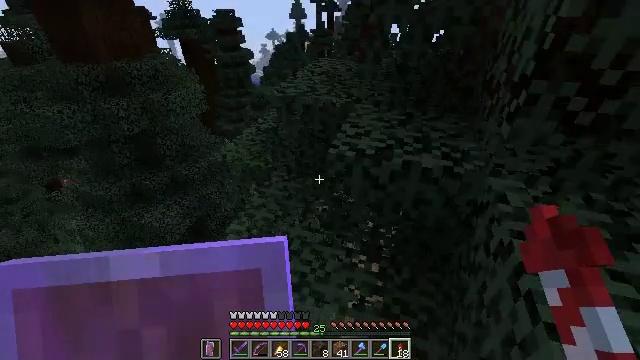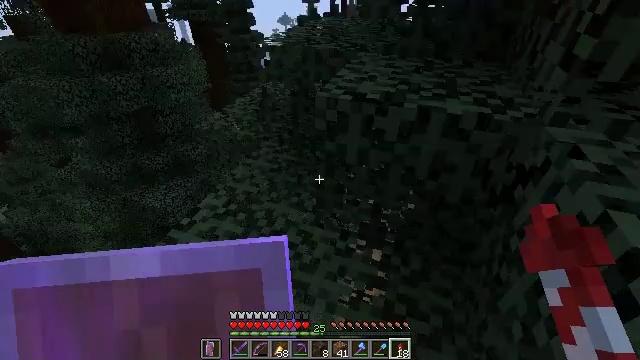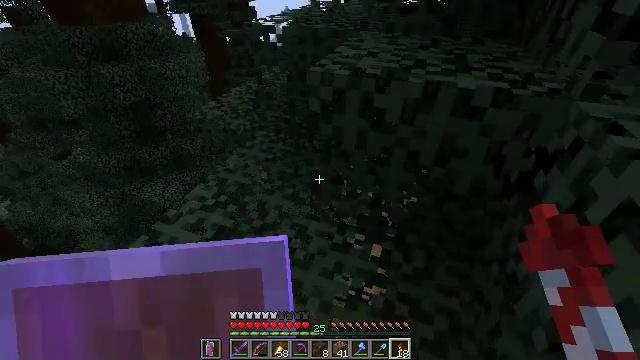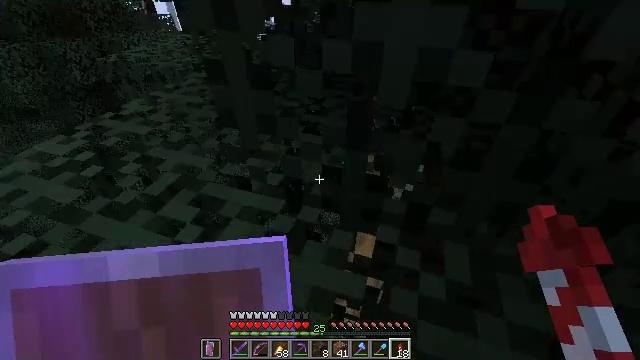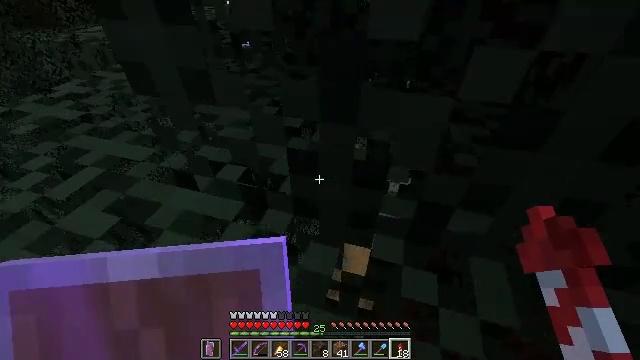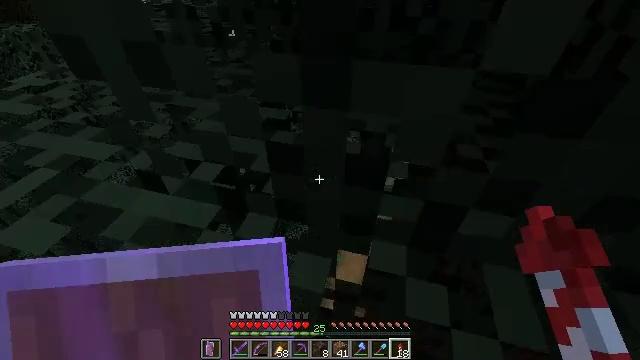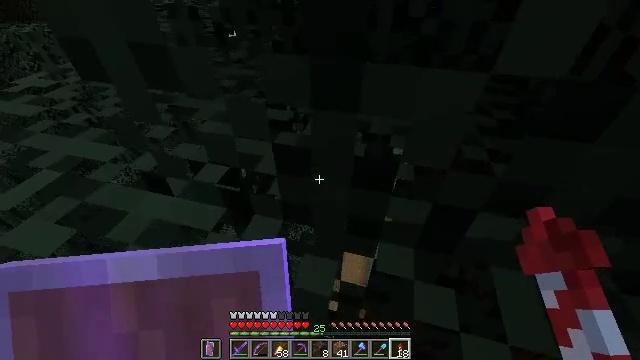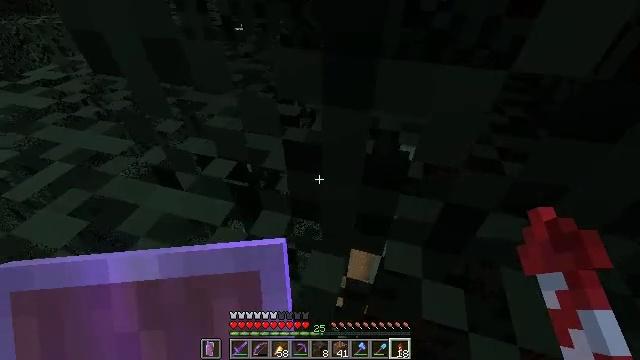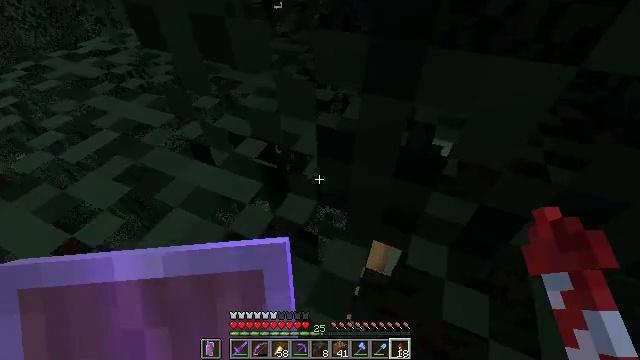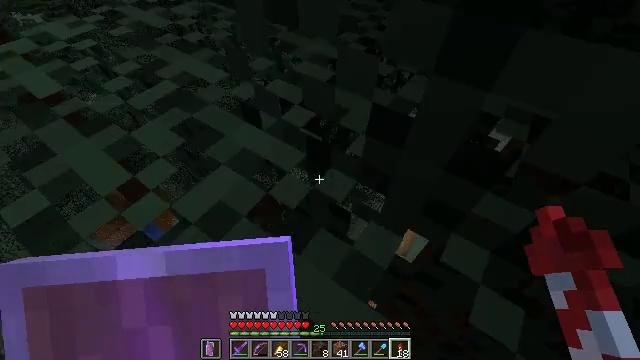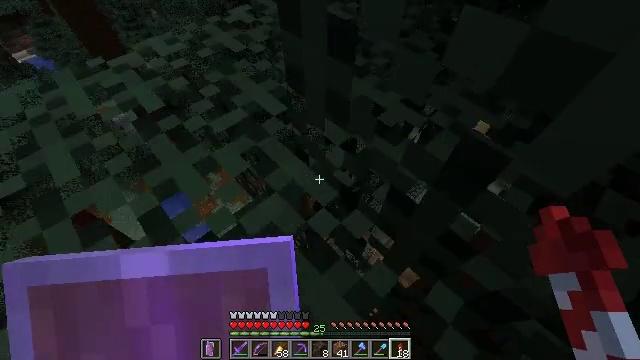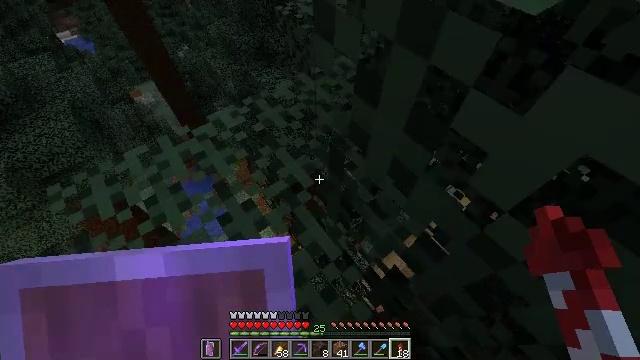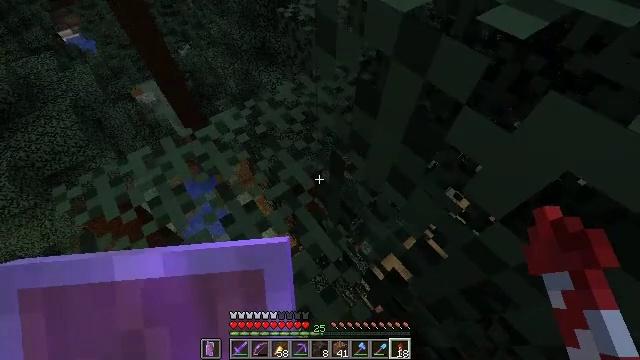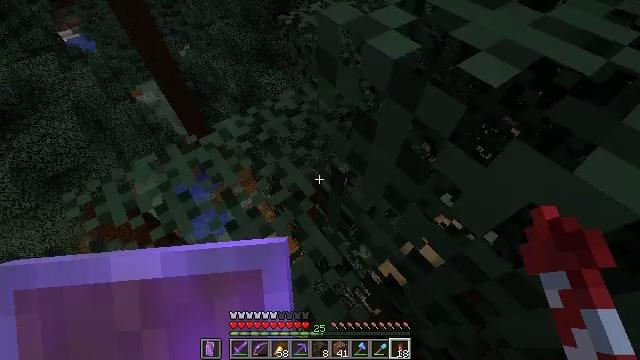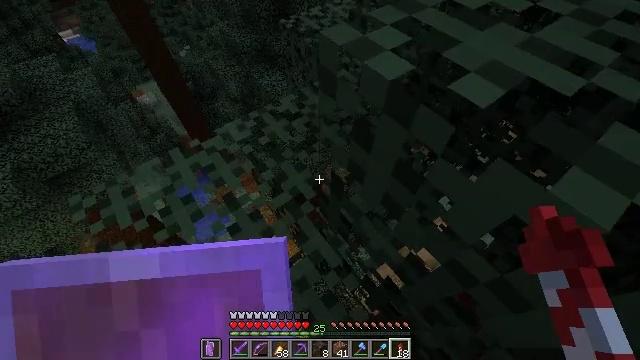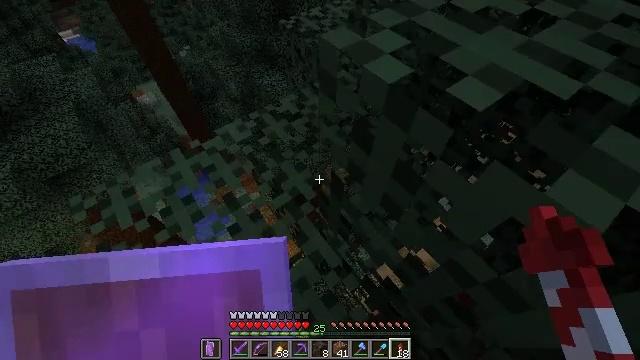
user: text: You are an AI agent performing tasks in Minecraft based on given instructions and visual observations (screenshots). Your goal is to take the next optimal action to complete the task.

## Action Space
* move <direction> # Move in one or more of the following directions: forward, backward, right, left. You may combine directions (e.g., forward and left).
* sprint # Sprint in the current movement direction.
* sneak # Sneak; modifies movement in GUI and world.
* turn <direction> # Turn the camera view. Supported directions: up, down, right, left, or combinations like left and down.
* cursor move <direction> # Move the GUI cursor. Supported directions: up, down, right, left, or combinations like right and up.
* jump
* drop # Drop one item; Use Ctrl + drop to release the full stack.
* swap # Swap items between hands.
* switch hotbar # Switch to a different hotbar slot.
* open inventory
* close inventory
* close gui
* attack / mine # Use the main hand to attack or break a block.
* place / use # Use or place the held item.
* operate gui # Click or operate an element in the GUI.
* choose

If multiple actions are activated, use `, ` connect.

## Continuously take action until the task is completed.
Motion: motion action
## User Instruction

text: Gather spruce leaves to collect foliage.
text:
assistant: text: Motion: turn left and down
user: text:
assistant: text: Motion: no_op
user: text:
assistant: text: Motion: turn right
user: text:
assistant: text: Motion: turn right
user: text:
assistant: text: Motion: turn right and down
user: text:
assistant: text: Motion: no_op
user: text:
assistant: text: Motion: turn left and down
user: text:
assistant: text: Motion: sneak, turn left and down
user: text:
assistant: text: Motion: sneak, turn left and down
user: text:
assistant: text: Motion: sneak, turn left and down
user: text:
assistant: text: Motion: sneak, turn left and down
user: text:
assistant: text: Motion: sneak
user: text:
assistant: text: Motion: sneak
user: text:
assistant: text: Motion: sneak
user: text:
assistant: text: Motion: no_op
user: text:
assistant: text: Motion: no_op
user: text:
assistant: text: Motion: no_op
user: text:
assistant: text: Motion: move forward
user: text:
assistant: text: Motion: move forward, turn down
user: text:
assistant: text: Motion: move forward
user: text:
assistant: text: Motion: move forward
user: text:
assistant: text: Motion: move forward
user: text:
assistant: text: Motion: move forward
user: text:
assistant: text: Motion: move forward
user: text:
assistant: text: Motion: move forward
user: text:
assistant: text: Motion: move forward, turn right and down
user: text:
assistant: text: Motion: move forward, turn right and down
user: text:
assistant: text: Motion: turn right and down
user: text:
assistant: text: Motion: no_op
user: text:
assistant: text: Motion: no_op